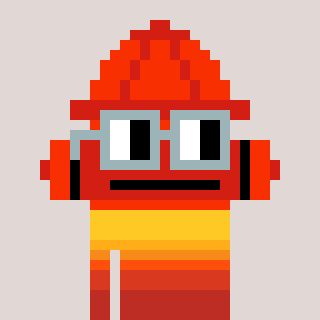
a pixel art character with square dark gray glasses, a fire hydrant-shaped head and a darkbrown-colored body on a warm background